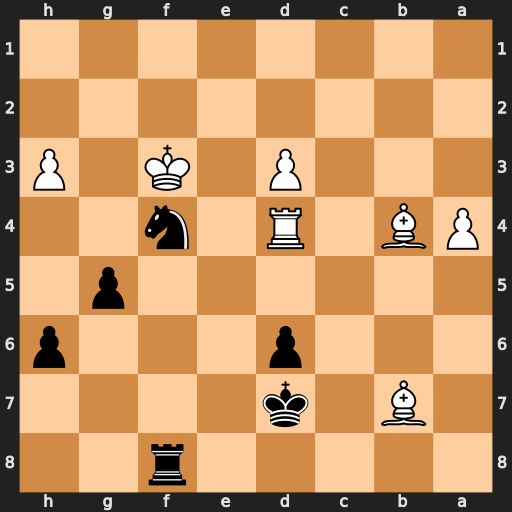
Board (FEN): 5r2/1B1k4/3p3p/6p1/PB1R1n2/3P1K1P/8/8
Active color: b
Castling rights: -
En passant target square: -
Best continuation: Ne6+ Kg2 Nxd4